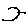
Label: bird